Field crop: maize
Growth stage: 2
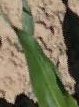
Species: maize